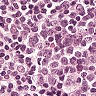
Metastatic tissue present: no